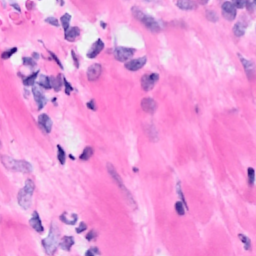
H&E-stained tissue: Breast